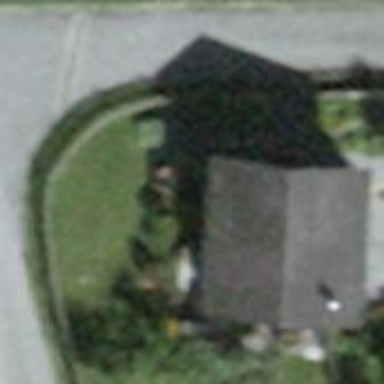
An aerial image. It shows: Hut.